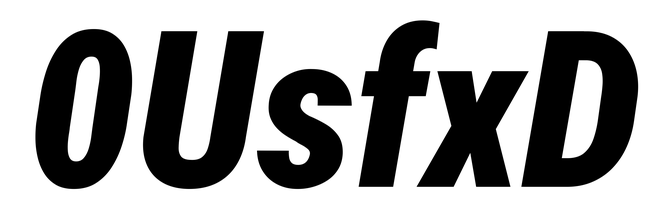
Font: Roboto-Italic_Condensed_Black_Italic